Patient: sex F, age 56
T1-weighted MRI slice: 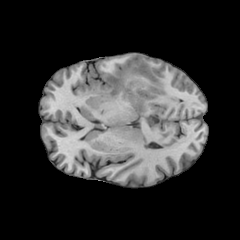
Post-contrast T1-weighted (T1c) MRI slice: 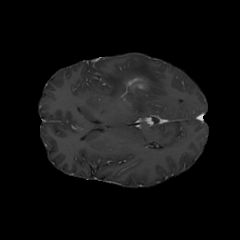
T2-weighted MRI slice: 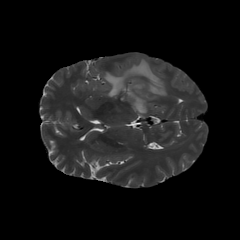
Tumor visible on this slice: yes
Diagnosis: Glioblastoma, IDH-wildtype
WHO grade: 4